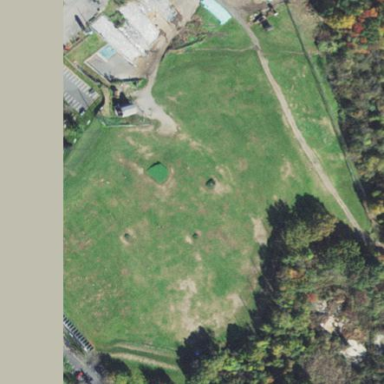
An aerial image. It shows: Golf driving range on pitch.